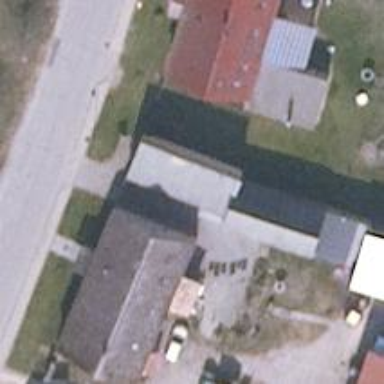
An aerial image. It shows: Farm shop.